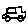
Label: car